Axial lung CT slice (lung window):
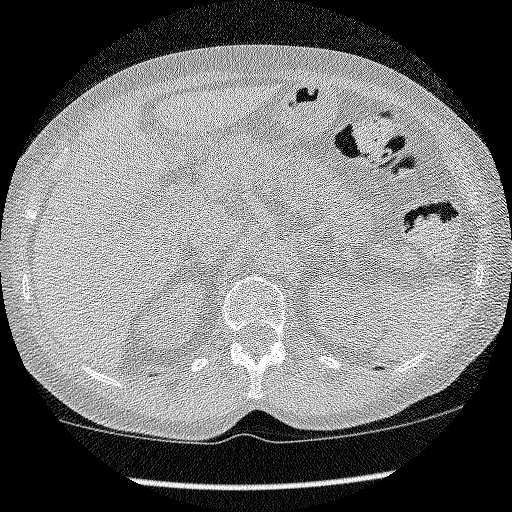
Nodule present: no